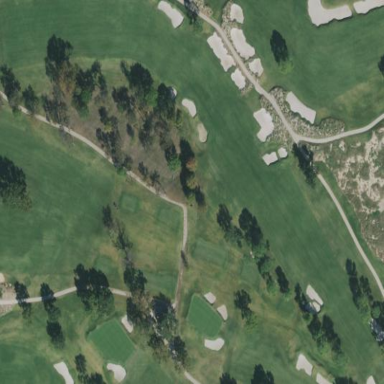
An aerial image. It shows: Grassy area designated as golf fairway.